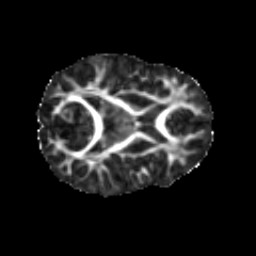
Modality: FA
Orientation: axial
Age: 8
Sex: male
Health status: ill
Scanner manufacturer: ge
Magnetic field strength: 3 T
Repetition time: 6.752 s
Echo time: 0.079 s